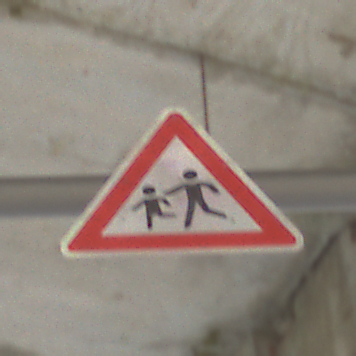
Verkehrszeichen: KinderRechts
Umgebung: Roofed, Suburban
Tageszeit: MorningAfternoon
Wetter: PartlyCloudy
Licht: Natural
Jahreszeit: Winter
Kontrast: LowContrast